Question: I have a datagrid based selection control that duplicates the Easing Function selector in Expression Blend. This is for the <URL>
This selector is a permanent fixture on the screen, to make it easy to try out options, while still looking enough like the options you normally select from a drop-down in Blend:

I need to stop the current cell moving into the last "Heading" column.
Is there an easy way to restrict movement into columns so that only the first 3 columns are selectable?
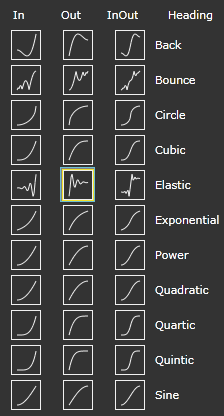
Answer: I'd be inclined to do something like this:-
'''
<Grid>
<Grid.ColumnDefinitions>
<ColumnDefinition Width="150" />
<ColumnDefinition Width="50" />
</Grid.ColumnDefinitions>
<Grid.RowDefinitions>
<RowDefinition />
<RowDefinition Height="250" />
</Grid.RowDefinitions>
<StackPanel Orientation="Horizontal" Grid.ColumnSpan="2">
<!-- Heading Text Blocks -->
</StackPanel>
<ListBox ItemsSource="{Binding SetOfFunctions}" Grid.Row="1">
<ListBox.ItemsPanel>
<ItemsPanelTemplate>
<toolkit:WrapPanel />
</ItemsPanelTemplate>
</ListBox.ItemsPanel>
</ListBox>
<ItemsControl ItemsSource="{Binding SetOfFunctionNames}" Grid.Row="1" Grid.Column="1" />
</Grid>
'''
Thats a basic skeleton idea, the only selector here is the ListView, appropriate sizing and ordering of source collections will arrive at the desired appearance.